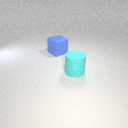
large cyan rubber cylinder to the right of large blue rubber cube